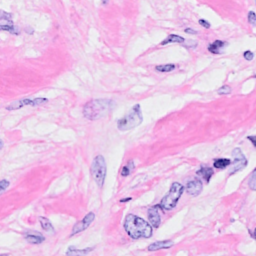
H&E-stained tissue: Breast